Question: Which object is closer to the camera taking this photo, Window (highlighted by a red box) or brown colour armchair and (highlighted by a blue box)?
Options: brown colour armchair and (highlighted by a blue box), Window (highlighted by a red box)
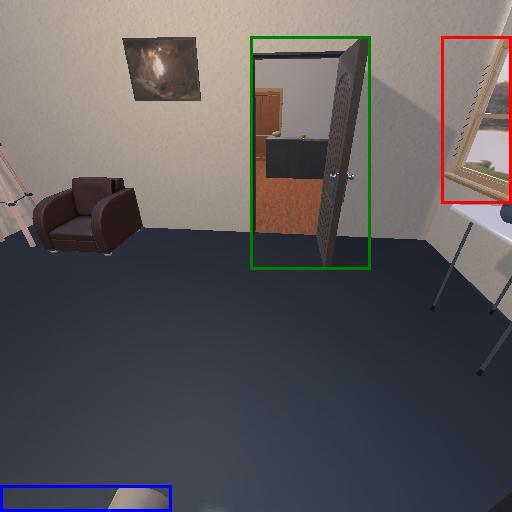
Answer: brown colour armchair and (highlighted by a blue box)